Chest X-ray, PA view. Patient: 39 years old, sex F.
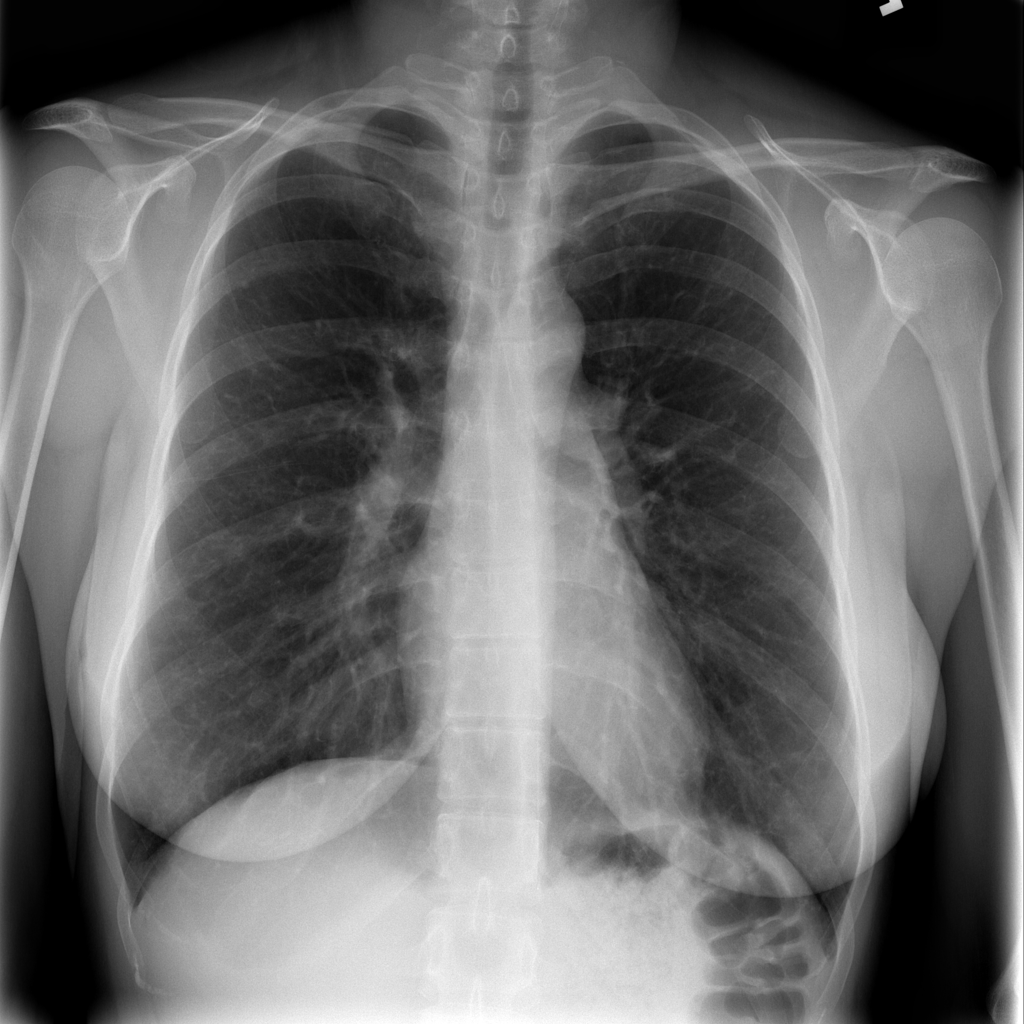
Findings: Infiltration